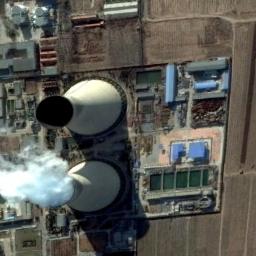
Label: thermal_power_station